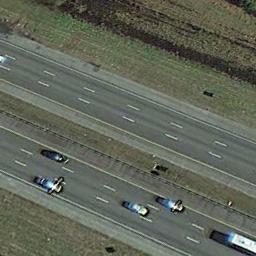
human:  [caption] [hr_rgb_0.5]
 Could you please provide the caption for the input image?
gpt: A straight freeway goes through the lawn and some cars are driving on the freeway .

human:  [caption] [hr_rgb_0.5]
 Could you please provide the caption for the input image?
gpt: There are many cars of different sizes on the highway .

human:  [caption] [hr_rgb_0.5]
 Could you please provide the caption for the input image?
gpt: There are large green lawns around the freeway and there are many cars on the freeway .

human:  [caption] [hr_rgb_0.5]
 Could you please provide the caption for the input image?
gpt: The freeway goes through the grass with some cars .

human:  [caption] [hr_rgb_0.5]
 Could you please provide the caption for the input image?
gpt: There are lawns beside the freeway .